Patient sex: M
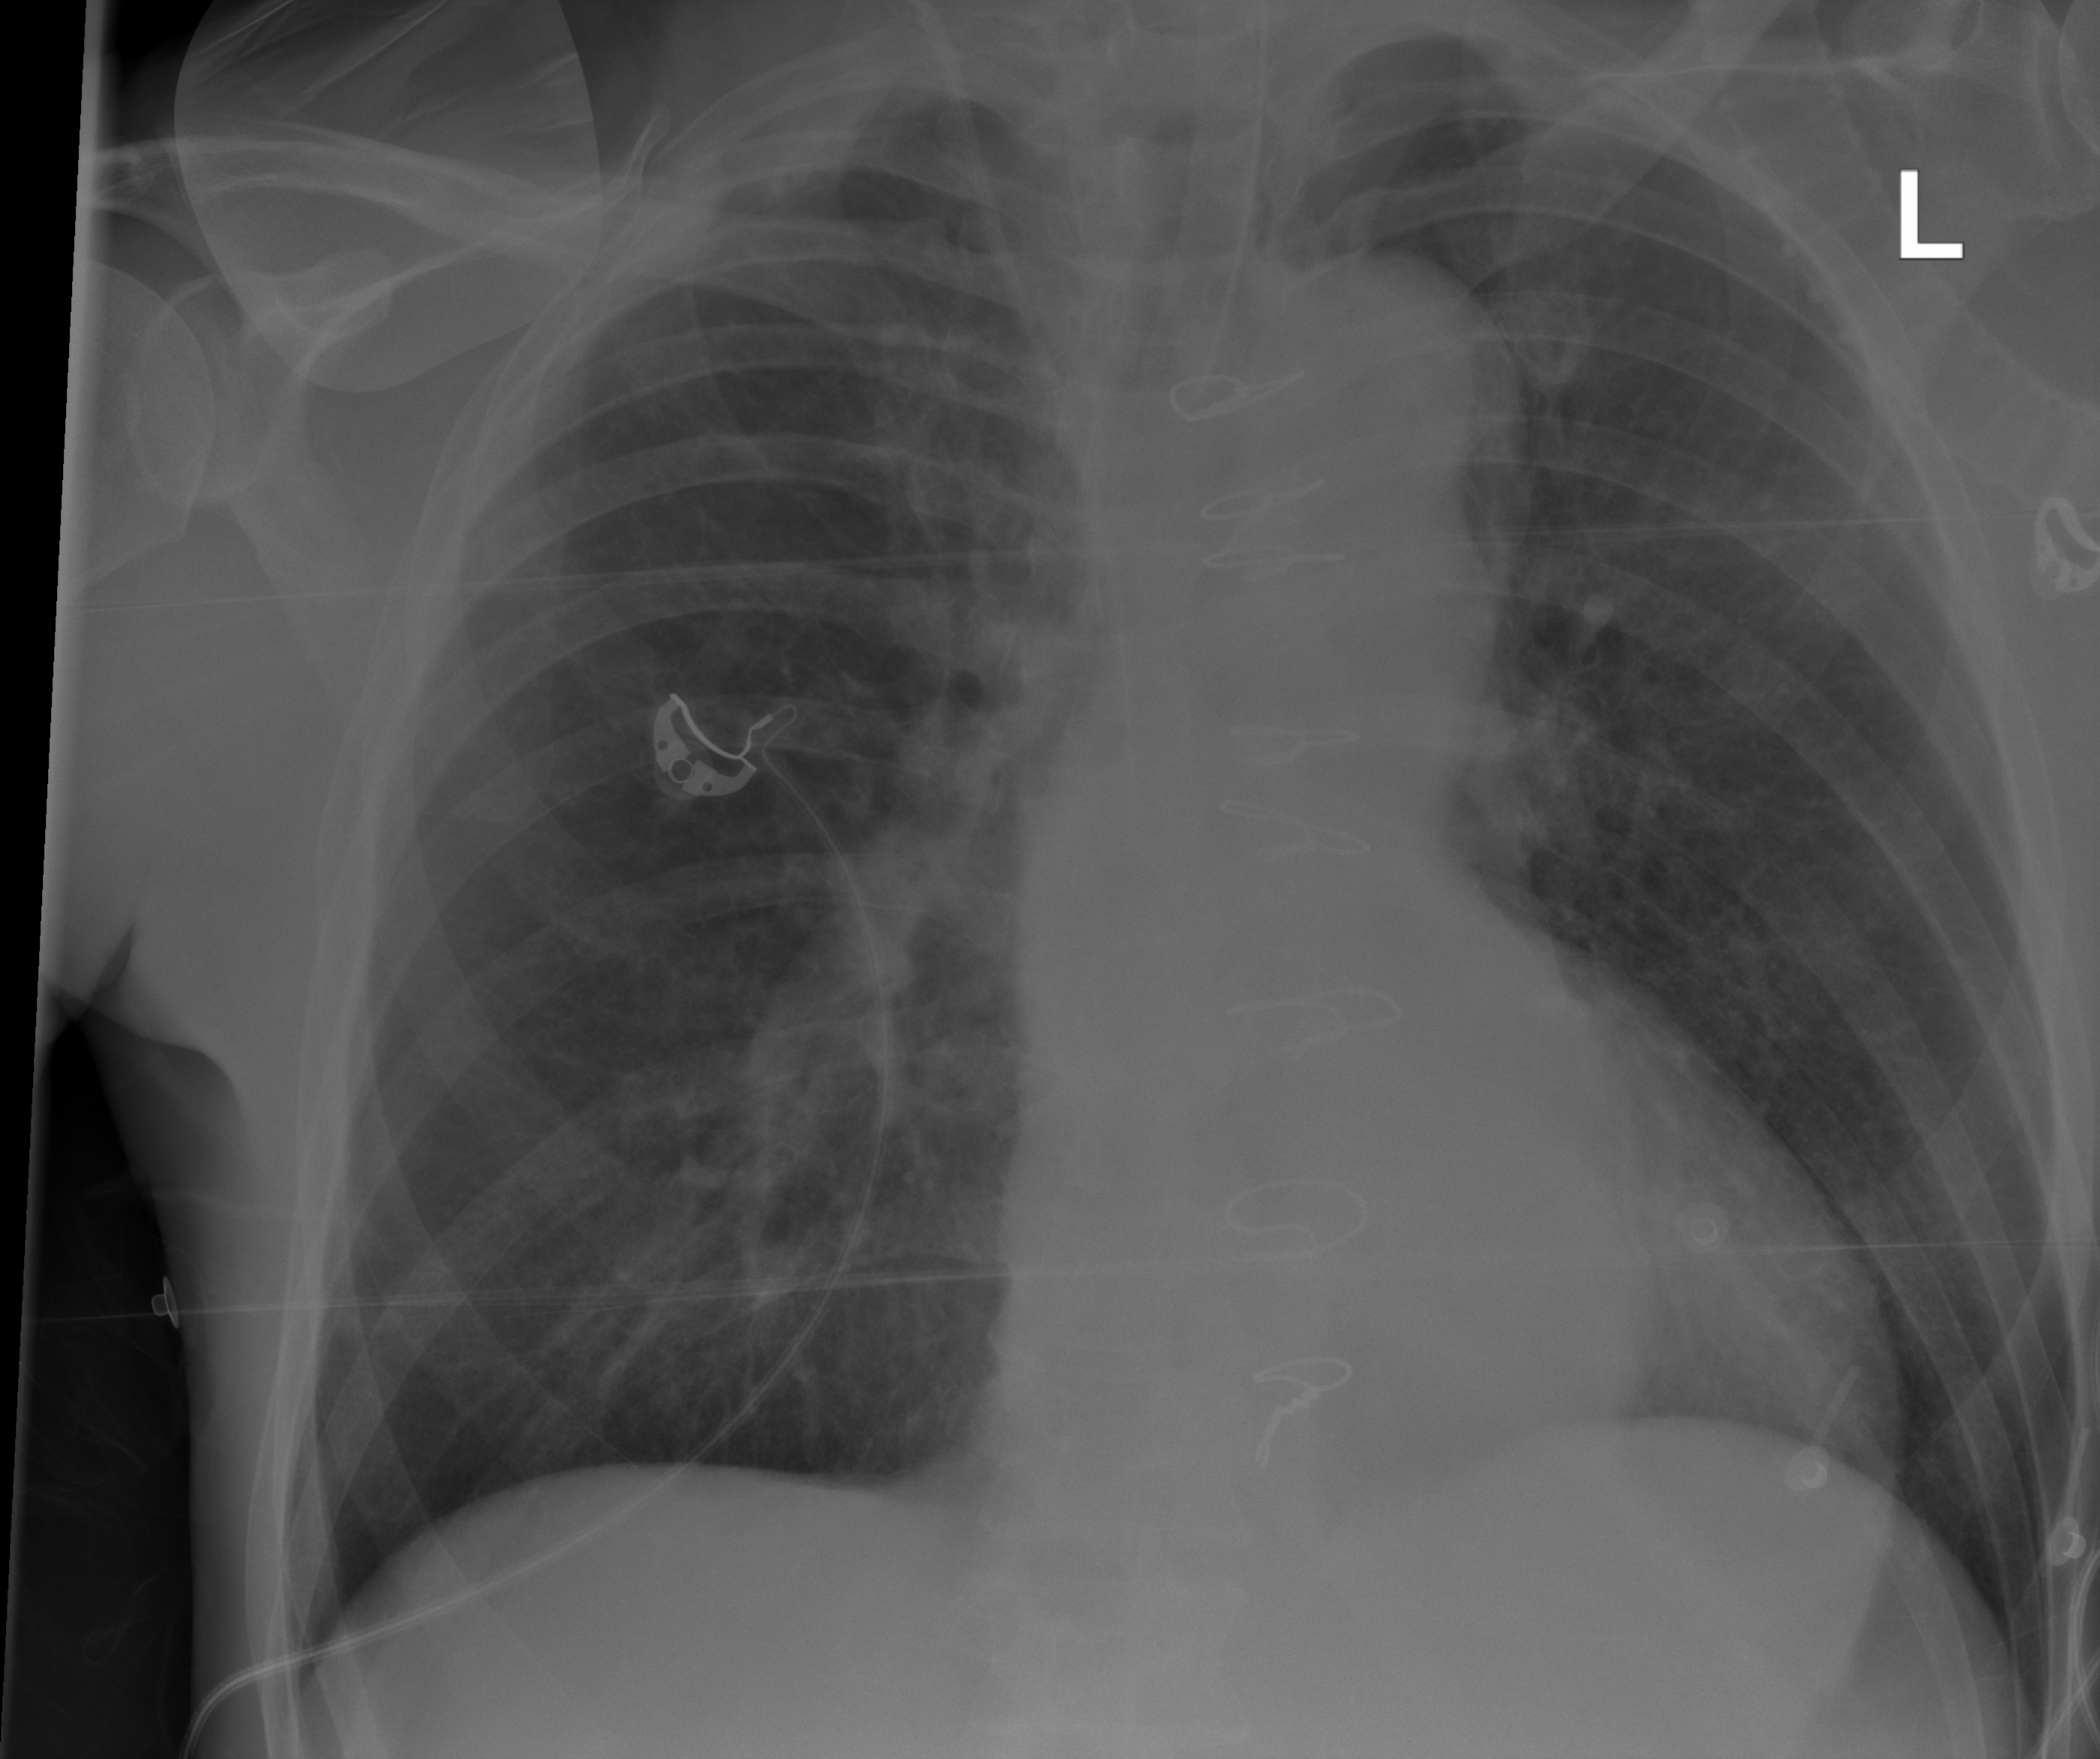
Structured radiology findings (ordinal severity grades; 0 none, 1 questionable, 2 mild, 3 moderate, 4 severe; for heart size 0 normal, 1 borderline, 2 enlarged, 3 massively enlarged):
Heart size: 0
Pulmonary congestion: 0
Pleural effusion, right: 0
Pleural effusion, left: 0
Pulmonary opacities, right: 0
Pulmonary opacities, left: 0
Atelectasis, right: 1
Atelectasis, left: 1